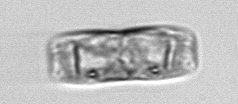
Label: pennate_morphotype1